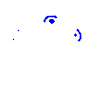
Particle: electron